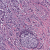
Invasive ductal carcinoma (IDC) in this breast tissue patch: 1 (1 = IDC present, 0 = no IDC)